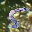
Label: 5